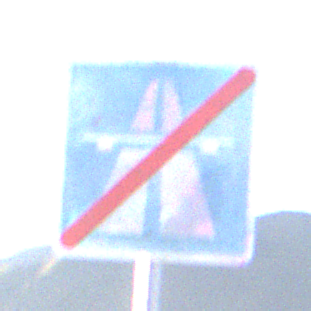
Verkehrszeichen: EndeAutbahn
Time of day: SunriseSunset
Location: Outdoor (Nature)
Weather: Clear
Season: NotSpecified
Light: Natural